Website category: movie
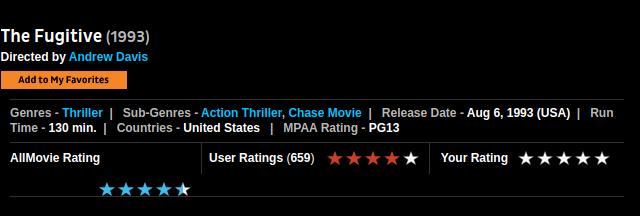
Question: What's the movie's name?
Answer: The Fugitive

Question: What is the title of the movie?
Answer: The Fugitive

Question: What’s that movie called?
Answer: The Fugitive

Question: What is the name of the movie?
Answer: The Fugitive

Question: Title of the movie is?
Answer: The Fugitive

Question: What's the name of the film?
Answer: The Fugitive

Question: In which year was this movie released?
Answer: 1993

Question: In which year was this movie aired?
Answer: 1993

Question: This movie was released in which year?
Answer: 1993

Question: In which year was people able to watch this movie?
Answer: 1993

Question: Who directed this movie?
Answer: Andrew Davis

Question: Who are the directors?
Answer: Andrew Davis

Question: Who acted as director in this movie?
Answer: Andrew Davis

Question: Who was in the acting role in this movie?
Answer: Andrew Davis

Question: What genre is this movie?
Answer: Thriller

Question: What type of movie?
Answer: Thriller

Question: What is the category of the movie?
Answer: Thriller

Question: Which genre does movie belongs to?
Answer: Thriller

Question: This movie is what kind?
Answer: Thriller

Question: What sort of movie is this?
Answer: Thriller

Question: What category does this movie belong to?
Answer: Thriller

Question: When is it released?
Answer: Aug 6, 1993 (USA)

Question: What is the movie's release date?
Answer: Aug 6, 1993 (USA)

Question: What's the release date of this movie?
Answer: Aug 6, 1993 (USA)

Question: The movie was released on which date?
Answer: Aug 6, 1993 (USA)

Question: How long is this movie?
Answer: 130 min.

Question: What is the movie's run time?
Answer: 130 min.

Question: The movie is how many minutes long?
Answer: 130 min.

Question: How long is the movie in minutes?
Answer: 130 min.

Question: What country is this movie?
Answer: United States

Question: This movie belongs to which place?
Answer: United States

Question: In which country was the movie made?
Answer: United States

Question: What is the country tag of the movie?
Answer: United States

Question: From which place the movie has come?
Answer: United States